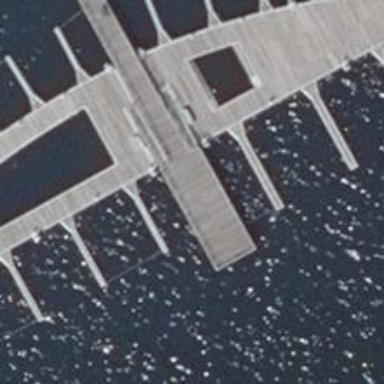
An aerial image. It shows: Brown-colored pier.